Field crop: tomato
Growth stage: 2
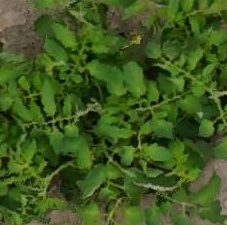
Species: tomato